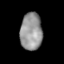
Tissue: lung
Cell type: Endothelial cells
Senescence score: 0.5403
Nuclear area (px): 805
Mean DAPI intensity: 148.419